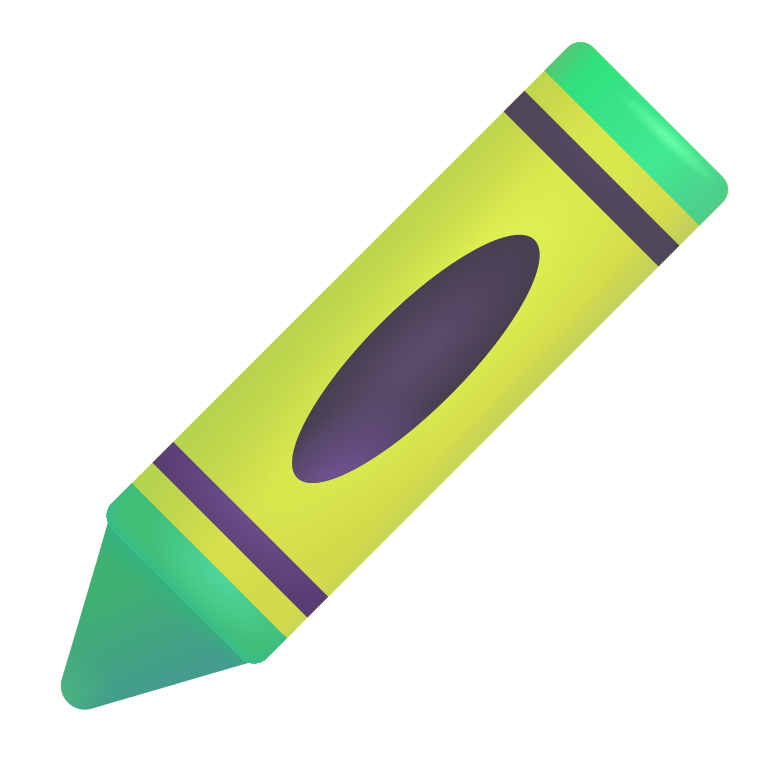
crayon color